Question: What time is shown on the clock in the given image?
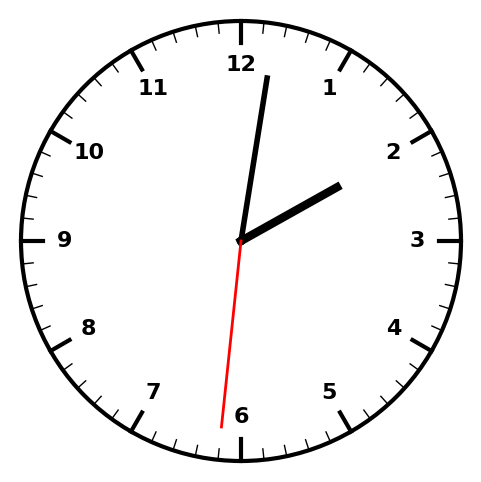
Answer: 02:01:31